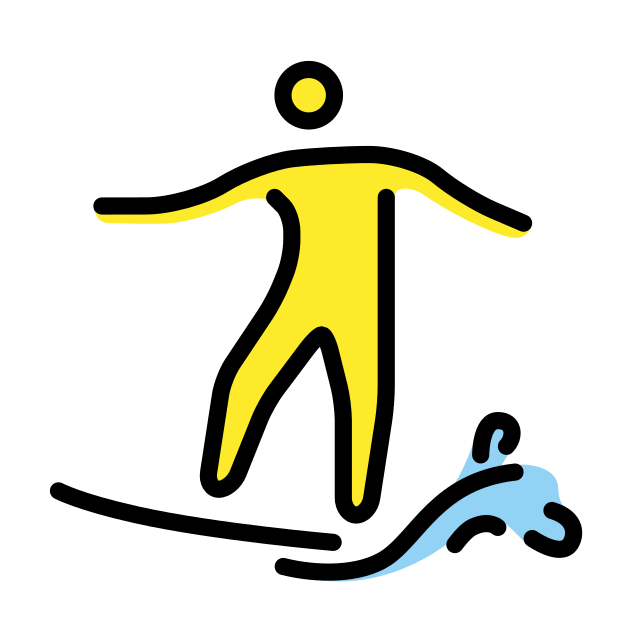
Emoji: 🏄
Name: surfer
Unicode: 0x1f3c4